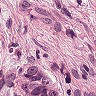
Metastatic tissue present: yes